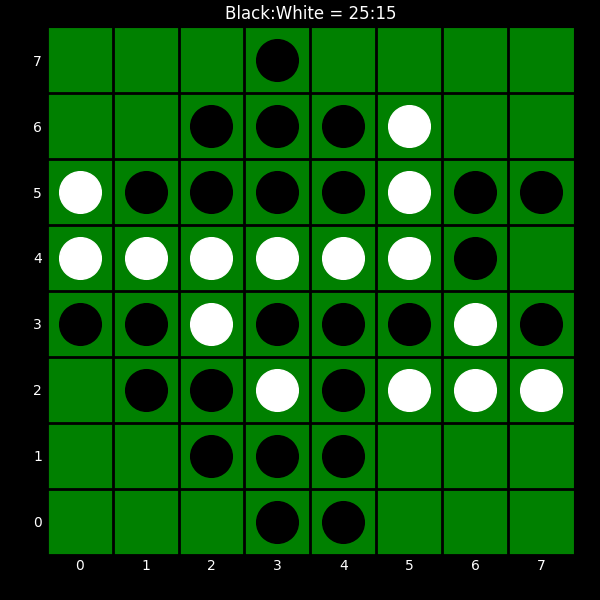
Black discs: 25
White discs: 15